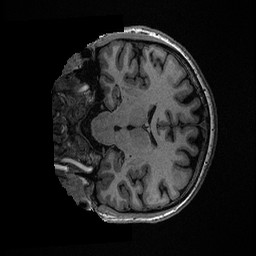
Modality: T1w
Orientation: coronal
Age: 40
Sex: male
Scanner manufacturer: ge
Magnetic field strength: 3 T
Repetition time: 0.006952 s
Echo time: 0.00292 s